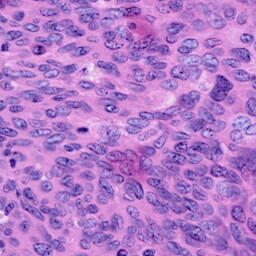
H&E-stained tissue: Cervix